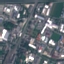
Land use / land cover: Industrial